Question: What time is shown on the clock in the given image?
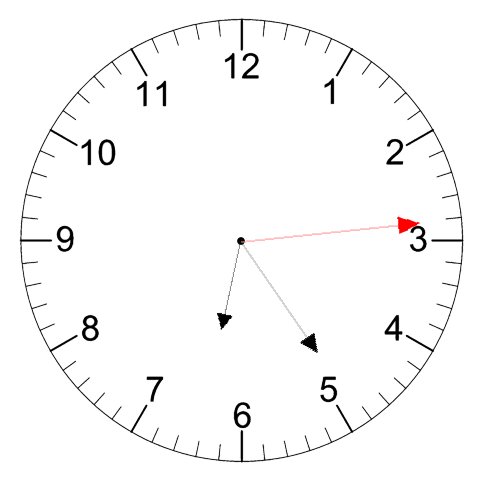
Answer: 06:24:14